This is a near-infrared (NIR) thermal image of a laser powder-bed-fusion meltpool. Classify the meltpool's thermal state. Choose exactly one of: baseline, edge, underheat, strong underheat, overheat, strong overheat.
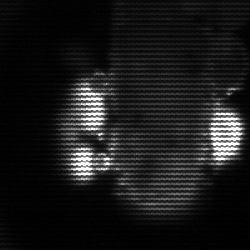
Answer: strong underheat